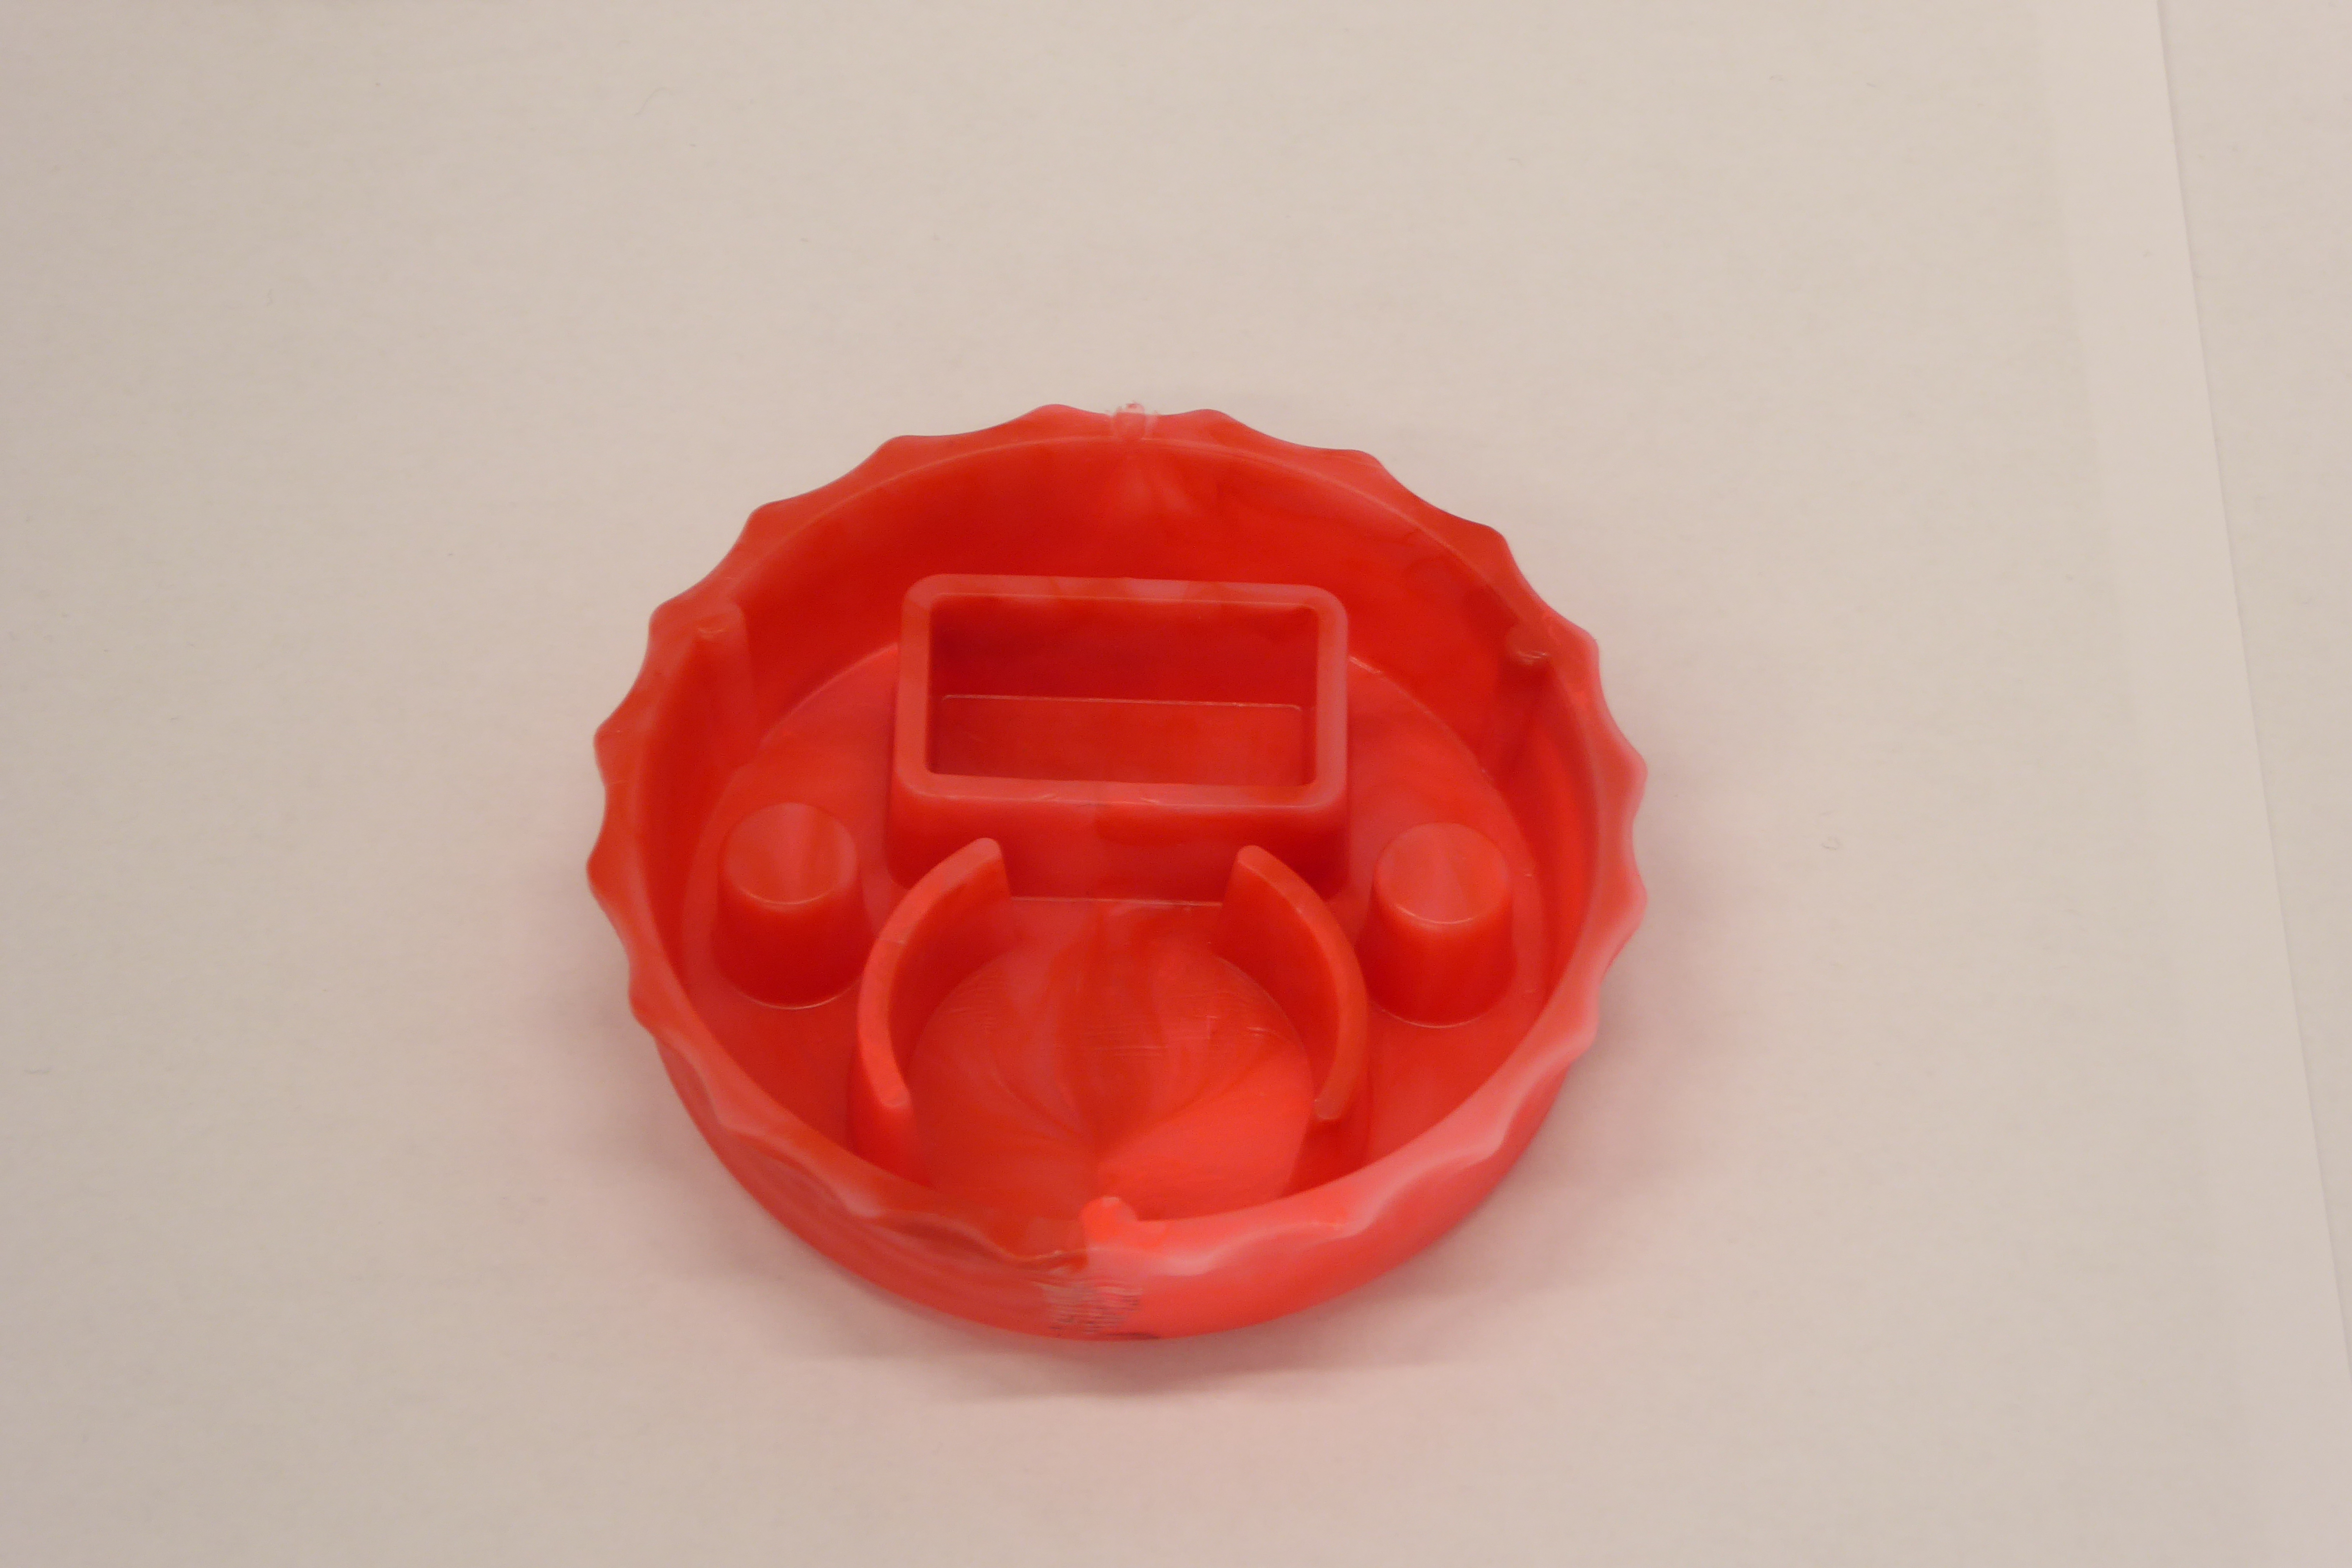
Label: Bottle Opener - Cover